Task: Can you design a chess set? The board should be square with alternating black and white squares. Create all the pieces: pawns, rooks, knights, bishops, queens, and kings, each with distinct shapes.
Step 1686:
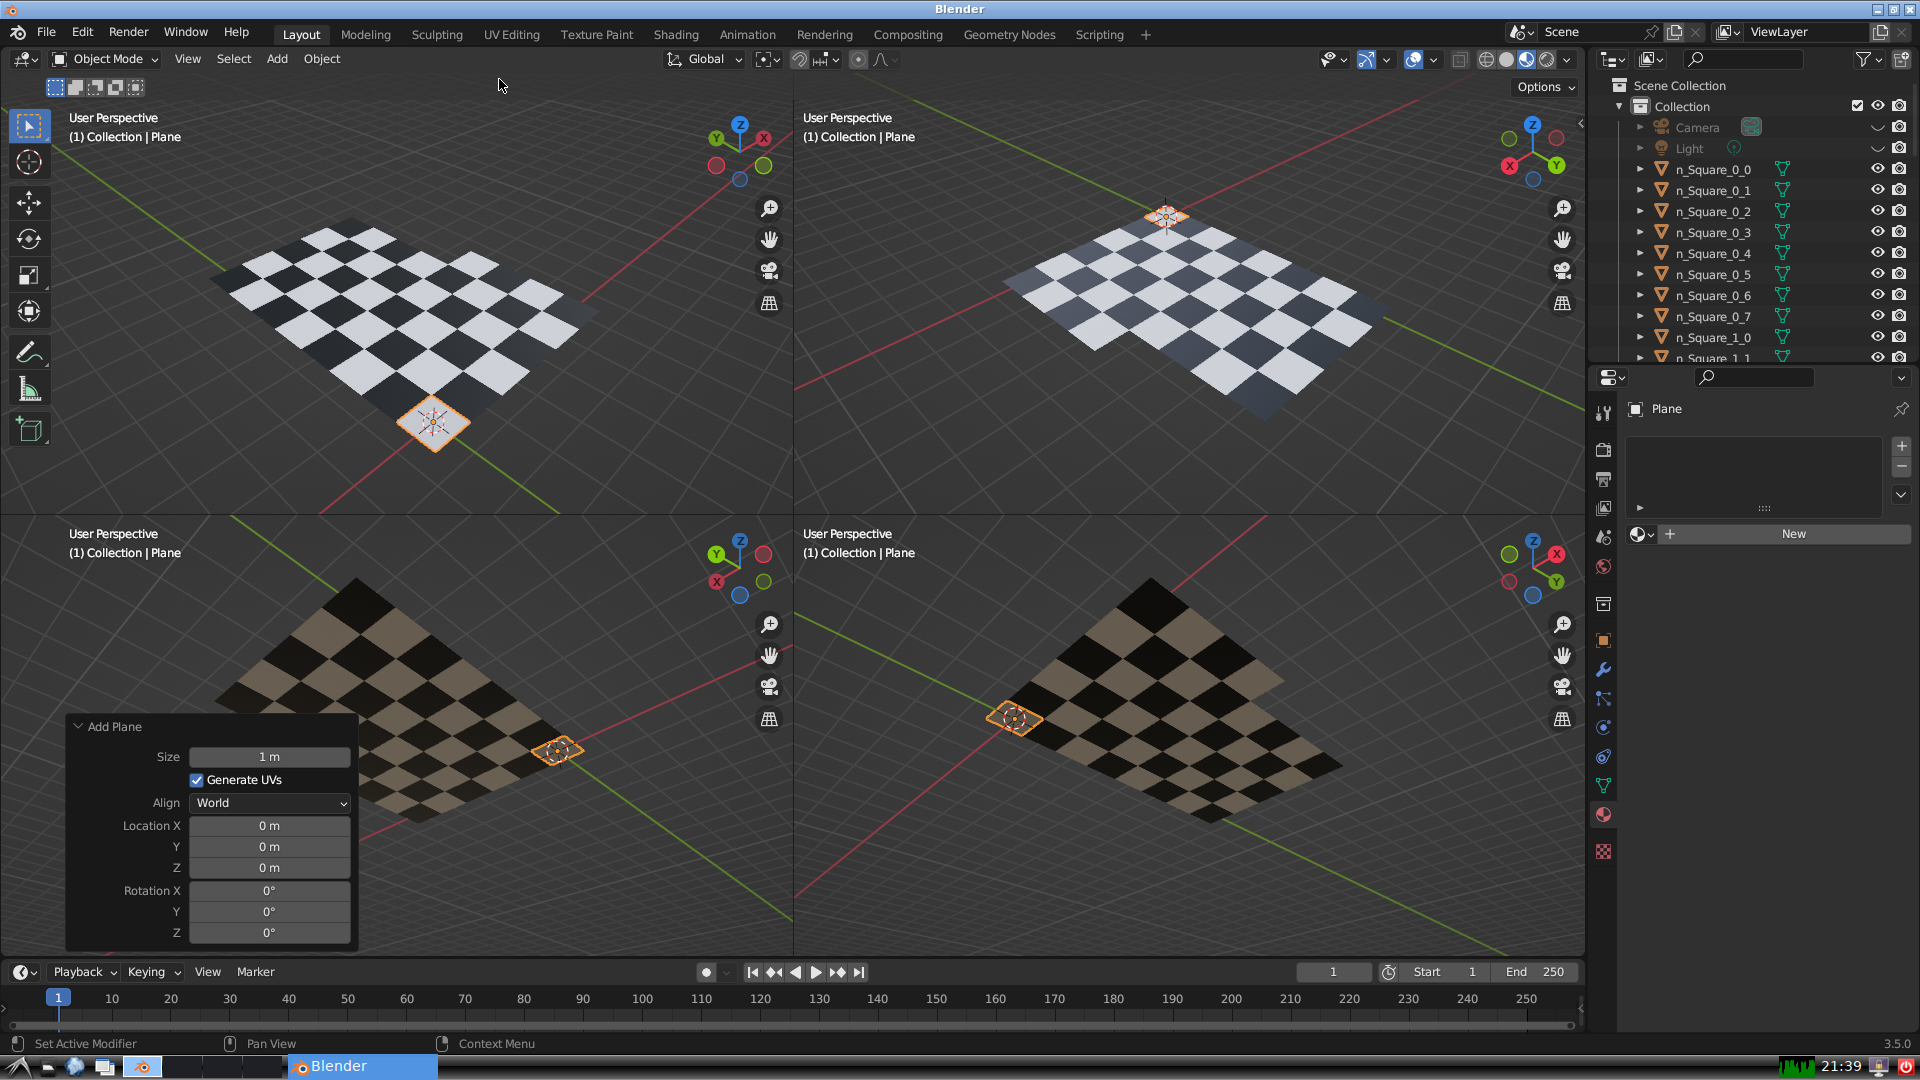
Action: {"mouse_move": [270, 758]}